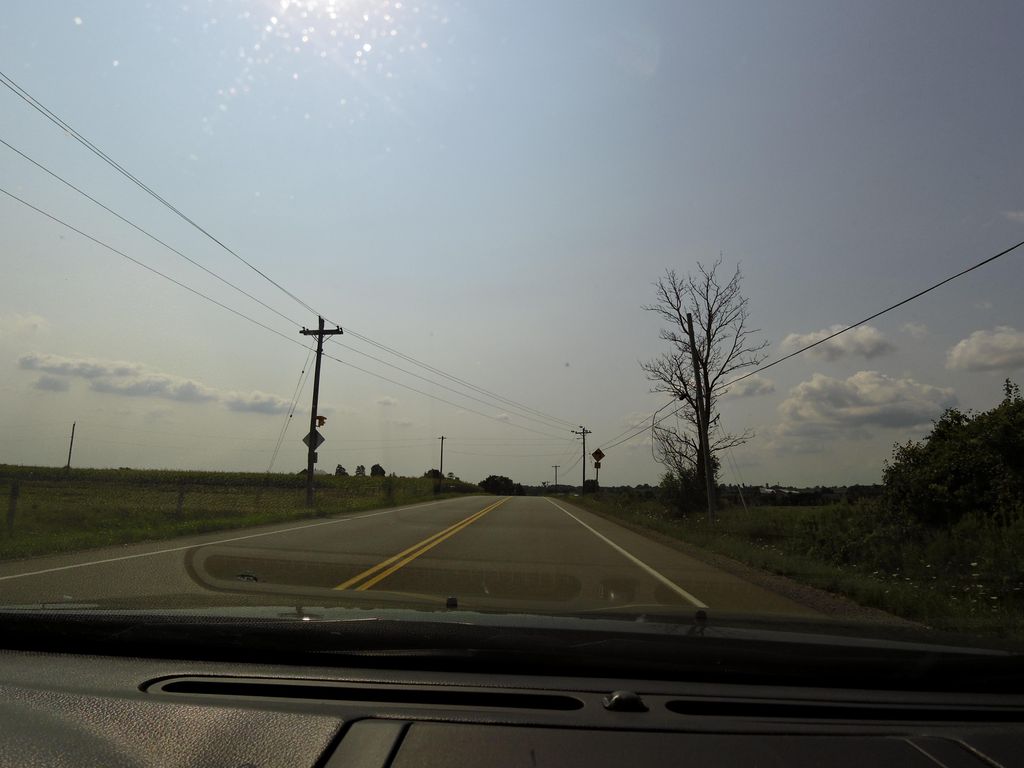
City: hamilton